Question: To make things easier, I've created a figure below of what I want:

Basically, the panel on the left displays an image and the panel on the right will display a colorbar. I've already got two panel classes that display the image and colorbar how I want, but now I want to put them side by side inside a 'JFrame'. Now, I'm not exactly sure what the best implementation would be for this so if anyone has any conceptually different ideas then they would be appreciated.
I've already tried a 'GridLayout', but it seemed to position things in terms of percentages. The one tricky thing about this is that I'd like the panel on the right to be a fixed width because I don't want the colorbar to change widths as the frame is resized.
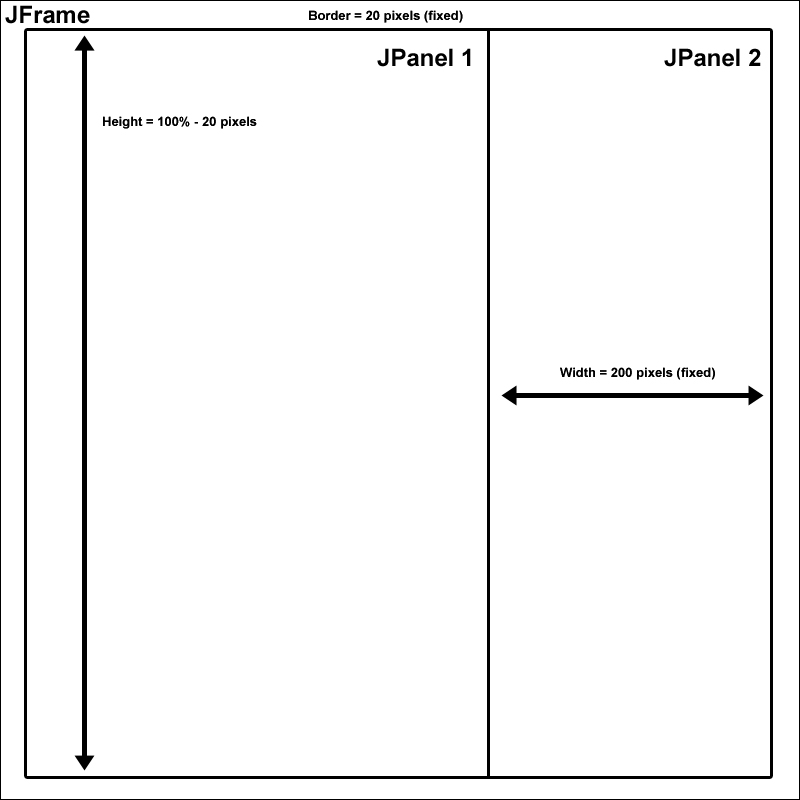
Answer: Ok, well JB Nizet answered it pretty easily, but here is the code I used:
'''
public class Data2DFrame extends JFrame{
public Data2DFrame(Data2D data2D,double min,double max,Data2DColorMap data2DColorMap) {
// Set image if data is nonempty
if (data2D.height > 0 && data2D.width > 0) {
// Set data panel
Data2DPanel data2DPanel = new Data2DPanel(data2D,min,max,data2DColorMap);
data2DPanel.toggleKeyBoard(); // Allow keyboard interaction
data2DPanel.toggleMouse(); // Allow mouse interaction
// data2DPanel.setPreferredSize(new Dimension(data2D.width,data2D.height));
// Set colorbar
Data2DColorBar data2DColorBar = new Data2DColorBar(min,max,data2DColorMap);
// data2DColorBar.setPreferredSize(new Dimension(100,data2D.height));
// Arrange
this.setLayout(new BorderLayout());
this.add(data2DPanel,BorderLayout.CENTER);
this.add(data2DColorBar,BorderLayout.LINE_END);
this.pack();
}
}
}
'''